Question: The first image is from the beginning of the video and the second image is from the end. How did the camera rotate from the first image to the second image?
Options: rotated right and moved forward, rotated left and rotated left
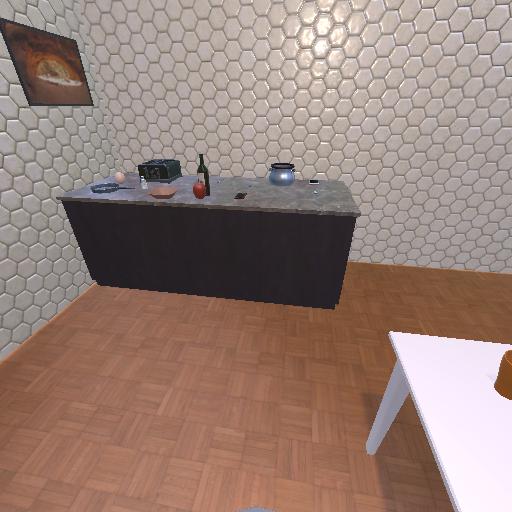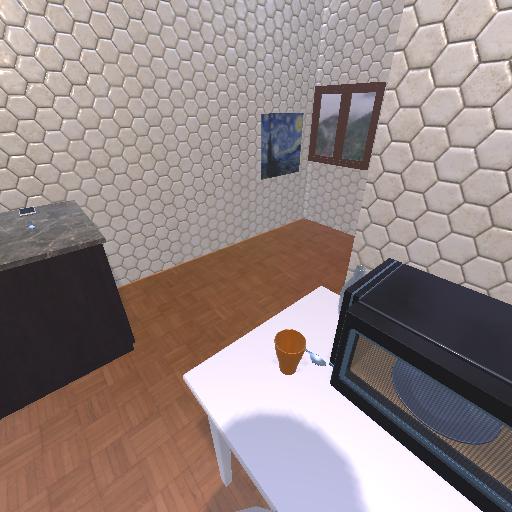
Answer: rotated right and moved forward